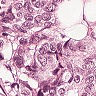
Metastatic tissue present: yes